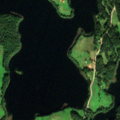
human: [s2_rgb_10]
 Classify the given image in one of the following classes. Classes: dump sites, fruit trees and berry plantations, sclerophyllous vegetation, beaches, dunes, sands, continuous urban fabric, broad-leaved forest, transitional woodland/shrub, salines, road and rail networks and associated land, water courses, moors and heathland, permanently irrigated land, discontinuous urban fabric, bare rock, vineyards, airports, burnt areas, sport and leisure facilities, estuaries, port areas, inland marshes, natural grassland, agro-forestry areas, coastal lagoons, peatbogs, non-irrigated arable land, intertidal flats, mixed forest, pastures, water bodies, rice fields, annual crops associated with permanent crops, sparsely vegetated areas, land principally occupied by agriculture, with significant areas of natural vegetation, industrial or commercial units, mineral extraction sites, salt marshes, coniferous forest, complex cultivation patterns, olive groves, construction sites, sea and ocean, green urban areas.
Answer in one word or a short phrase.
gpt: non-irrigated arable land, land principally occupied by agriculture, with significant areas of natural vegetation, broad-leaved forest, coniferous forest, water bodies